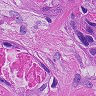
Metastatic tissue present: yes